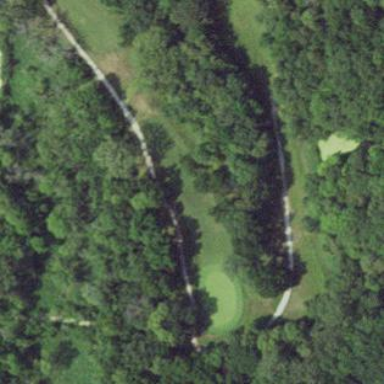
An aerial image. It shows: Grassy area designated as golf fairway.